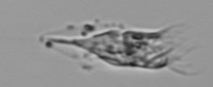
Label: Tintinnina